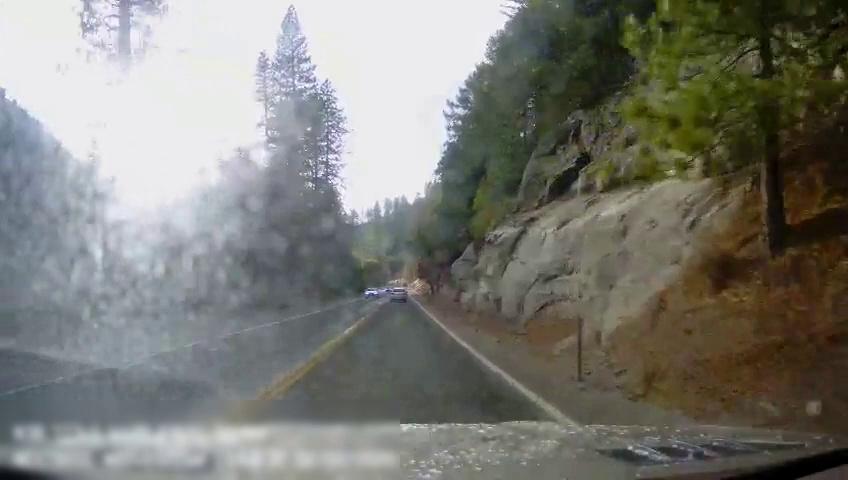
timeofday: Day
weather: Sunny
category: Drivable Space
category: Vehicles | Car
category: Vehicles | Car
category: Lanes | Opposite Lane
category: Lanes | Current Lane
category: Lanes | Current Lane
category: Lanes | Current Lane